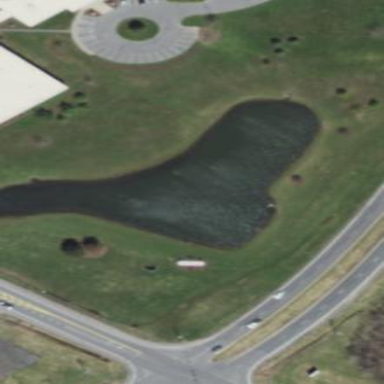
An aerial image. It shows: Pond with fountain.